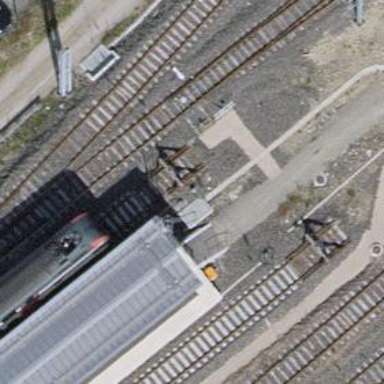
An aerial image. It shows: Railway buffer stop.